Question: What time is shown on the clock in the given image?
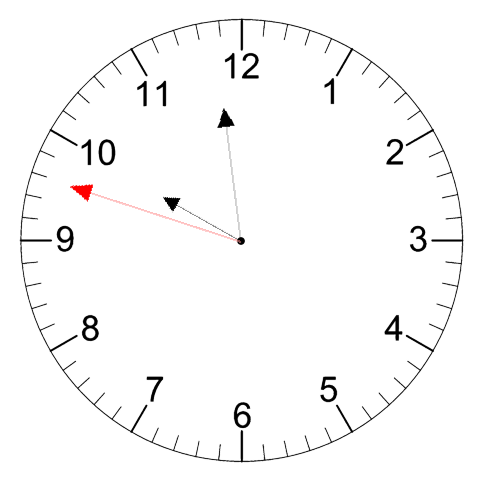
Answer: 09:58:48